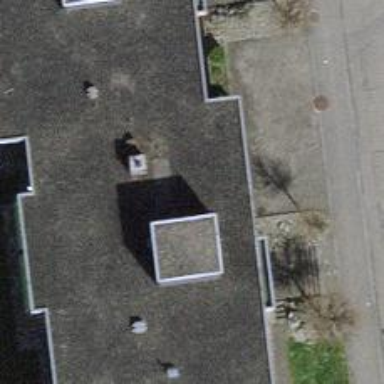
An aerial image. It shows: Image showing building with apartments.